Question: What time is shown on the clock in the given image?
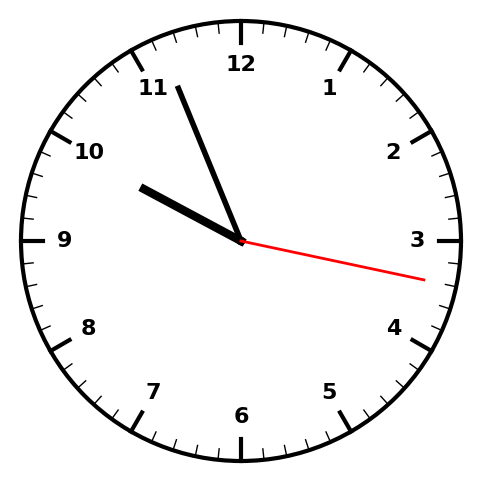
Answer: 09:56:17